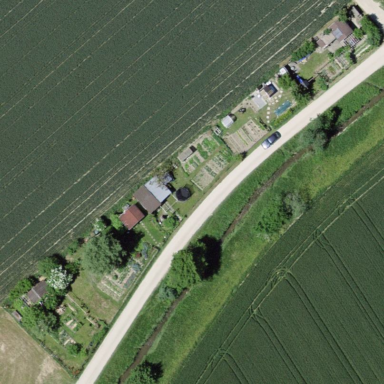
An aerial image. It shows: Area designated for allotments.